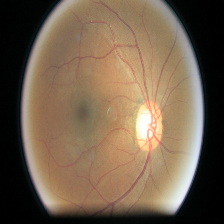
Diabetic retinopathy grade: Moderate